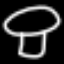
Label: mushroom